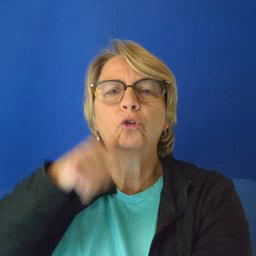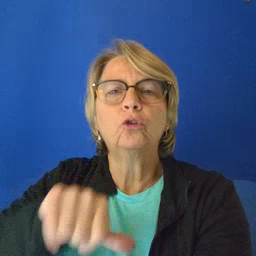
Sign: girl